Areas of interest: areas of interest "Residential"
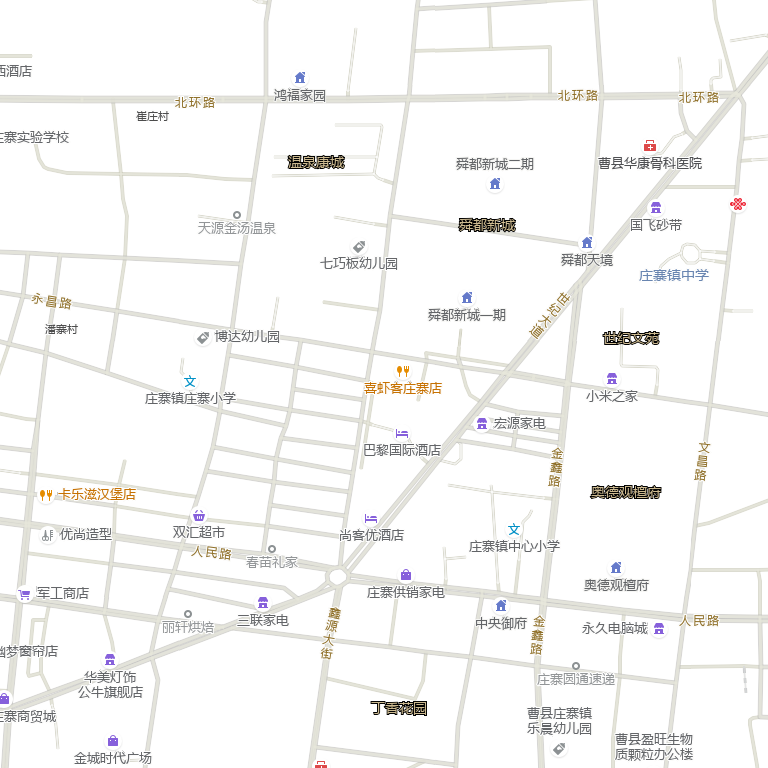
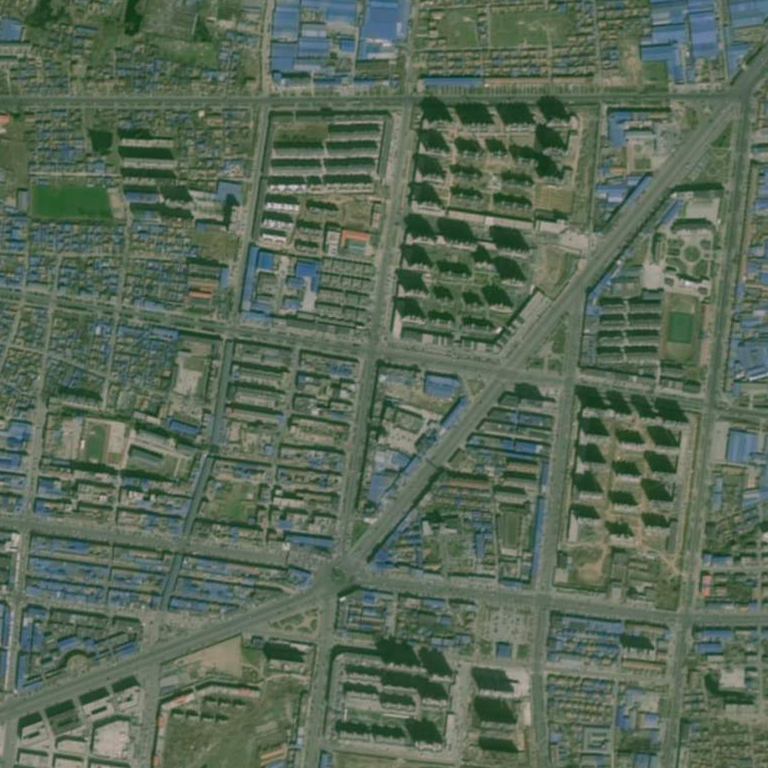